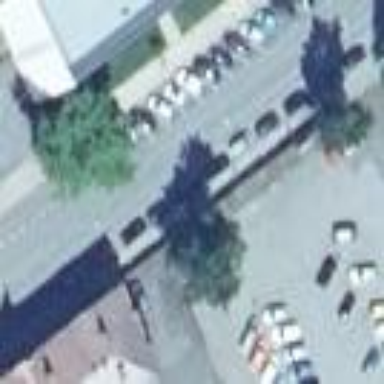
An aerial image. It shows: Asphalt parking lane.